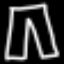
Label: pants